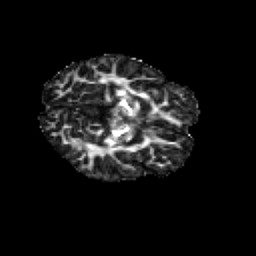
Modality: FA
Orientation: axial
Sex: female
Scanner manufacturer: siemens
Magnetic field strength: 3 T
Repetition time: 5 s
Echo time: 0.071 s